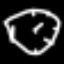
Label: clock